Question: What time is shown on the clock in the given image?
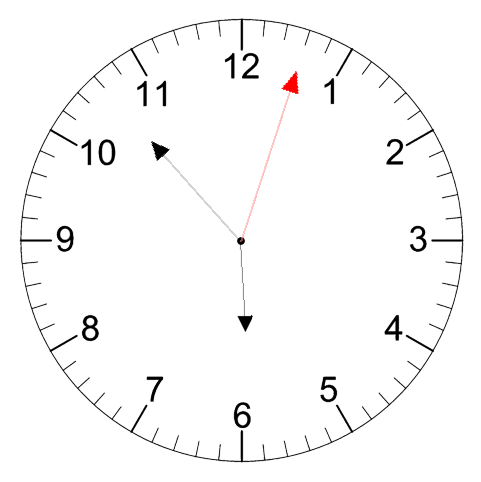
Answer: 05:53:03